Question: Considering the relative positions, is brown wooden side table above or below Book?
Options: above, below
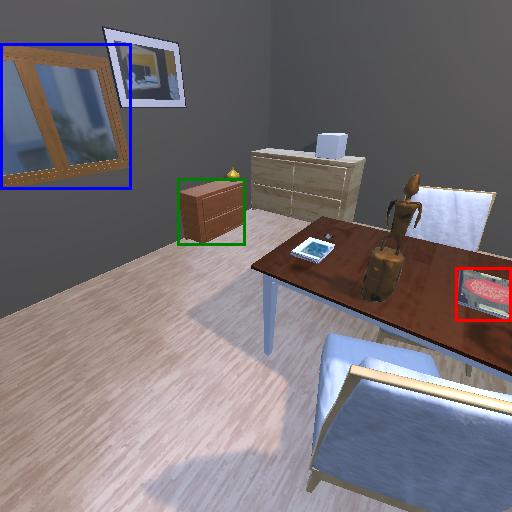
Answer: above